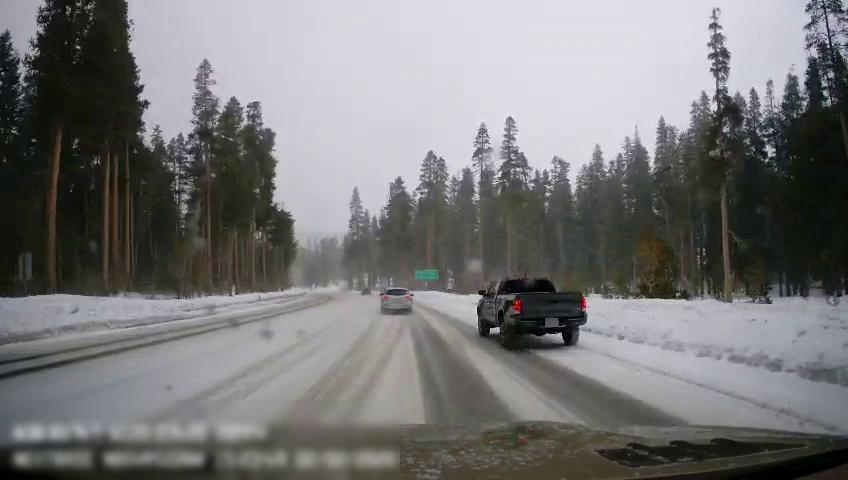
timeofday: Day
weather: Snowy
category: Drivable Space
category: Vehicles | SUV
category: Vehicles | Truck
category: Traffic | Signs
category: Traffic | Signs